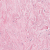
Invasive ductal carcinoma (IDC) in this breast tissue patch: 0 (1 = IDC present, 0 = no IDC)